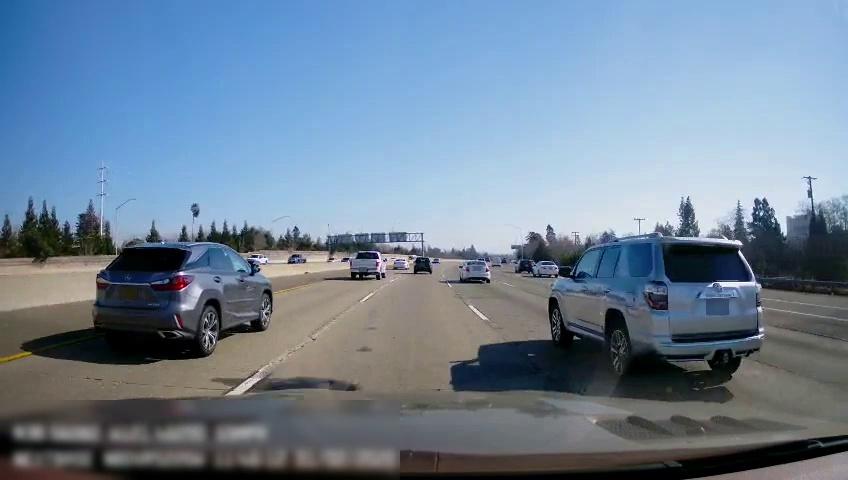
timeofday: Day
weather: Sunny
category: Vehicles | Truck
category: Vehicles | Truck
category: Vehicles | Car
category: Drivable Space
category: Vehicles | Car
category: Vehicles | Truck
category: Vehicles | Car
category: Vehicles | Car
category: Vehicles | Car
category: Vehicles | SUV
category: Vehicles | SUV
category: Vehicles | Van
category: Vehicles | SUV
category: Lanes | Current Lane
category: Lanes | Current Lane
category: Lanes | Alternate Lane
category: Lanes | Alternate Lane
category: Lanes | Alternate Lane
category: Lanes | Alternate Lane
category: Traffic | Signs
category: Traffic | Signs
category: Traffic | Signs
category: Traffic | Signs